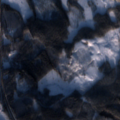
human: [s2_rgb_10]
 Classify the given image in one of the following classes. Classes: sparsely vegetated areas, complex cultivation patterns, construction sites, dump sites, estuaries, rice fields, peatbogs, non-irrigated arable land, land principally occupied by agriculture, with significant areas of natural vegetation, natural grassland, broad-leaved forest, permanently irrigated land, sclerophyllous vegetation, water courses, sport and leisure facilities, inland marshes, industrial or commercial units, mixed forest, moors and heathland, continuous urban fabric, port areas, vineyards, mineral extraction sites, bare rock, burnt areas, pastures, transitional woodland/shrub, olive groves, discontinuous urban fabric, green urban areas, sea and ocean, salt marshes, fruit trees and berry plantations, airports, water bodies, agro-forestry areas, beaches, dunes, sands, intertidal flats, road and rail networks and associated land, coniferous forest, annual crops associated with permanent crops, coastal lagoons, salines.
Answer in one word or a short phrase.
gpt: coniferous forest, mixed forest, transitional woodland/shrub